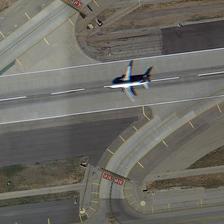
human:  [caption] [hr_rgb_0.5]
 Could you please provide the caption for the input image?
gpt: a plane is running on a runway .

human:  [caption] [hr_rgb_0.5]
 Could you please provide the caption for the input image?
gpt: a plane is running on an airport runway .

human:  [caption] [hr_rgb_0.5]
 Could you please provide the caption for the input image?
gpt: a plane is running on an airport runway .

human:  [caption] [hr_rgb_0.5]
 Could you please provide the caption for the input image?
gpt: a plane is in the middle of the runway and is ready to take off .

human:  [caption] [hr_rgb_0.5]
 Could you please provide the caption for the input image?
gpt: a plane is running on an airport runway .